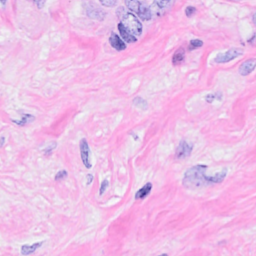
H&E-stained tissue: Breast